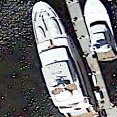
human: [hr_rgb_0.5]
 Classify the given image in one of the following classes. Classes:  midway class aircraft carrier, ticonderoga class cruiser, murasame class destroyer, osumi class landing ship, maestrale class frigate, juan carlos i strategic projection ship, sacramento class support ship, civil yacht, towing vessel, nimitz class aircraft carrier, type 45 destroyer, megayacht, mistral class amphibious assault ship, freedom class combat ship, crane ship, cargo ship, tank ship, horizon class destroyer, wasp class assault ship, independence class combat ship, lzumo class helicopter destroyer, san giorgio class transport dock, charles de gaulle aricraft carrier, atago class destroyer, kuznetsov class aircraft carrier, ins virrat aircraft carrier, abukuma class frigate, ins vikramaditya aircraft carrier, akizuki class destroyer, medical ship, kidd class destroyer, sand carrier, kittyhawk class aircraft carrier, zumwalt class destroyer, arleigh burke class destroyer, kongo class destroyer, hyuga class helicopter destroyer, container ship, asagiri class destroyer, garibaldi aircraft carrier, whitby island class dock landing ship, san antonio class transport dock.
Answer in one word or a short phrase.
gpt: Civil yacht